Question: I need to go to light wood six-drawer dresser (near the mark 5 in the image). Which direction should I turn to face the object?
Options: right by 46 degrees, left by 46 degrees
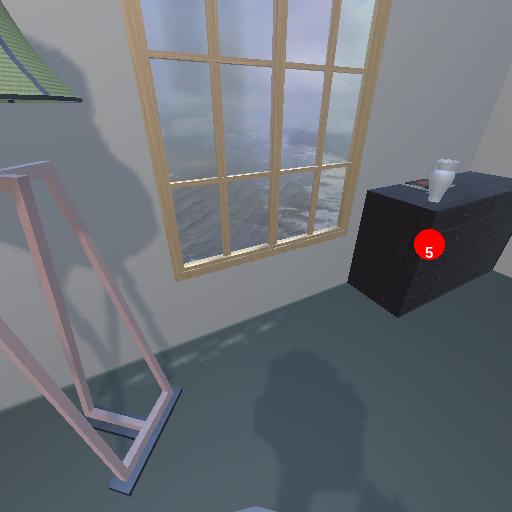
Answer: right by 46 degrees